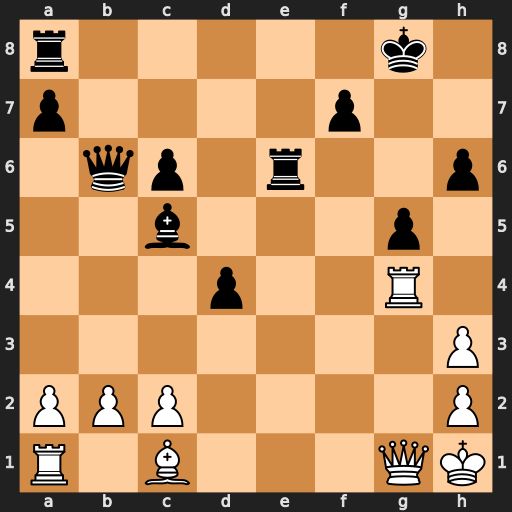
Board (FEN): r5k1/p4p2/1qp1r2p/2b3p1/3p2R1/7P/PPP4P/R1B3QK
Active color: w
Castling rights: -
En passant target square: -
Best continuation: Bxg5 hxg5 Rxg5+